Question: <URL>
'''
//Java program to illustrate the
// concept of inheritance
// base class
class Bicycle
{
// the Bicycle class has two fields
public int gear;
public int speed;
// the Bicycle class has one constructor
public Bicycle(int gear, int speed)
{
this.gear = gear;
this.speed = speed;
}
// the Bicycle class has three methods
public void applyBrake(int decrement)
{
speed -= decrement;
}
public void speedUp(int increment)
{
speed += increment;
}
// toString() method to print info of Bicycle
public String toString()
{
return("No of gears are "+gear +"
" + "speed of bicycle is "+speed);
}
}
// derived class
class MountainBike extends Bicycle
{
// the MountainBike subclass adds one more field
public int seatHeight;
// the MountainBike subclass has one constructor
public MountainBike(int gear,int speed, int startHeight)
{
// invoking base-class(Bicycle) constructor
super(gear, speed);
seatHeight = startHeight;
}
// the MountainBike subclass adds one more method
public void setHeight(int newValue)
{
seatHeight = newValue;
}
// overriding toString() method
// of Bicycle to print more info
@Override
public String toString()
{
return (super.toString()+ "
seat height is "+seatHeight);
}
}
// driver class
public class Test
{
public static void main(String args[])
{
MountainBike mb = new MountainBike(3, 100, 25);
System.out.println(mb.toString());
}
}
'''
Hey guys,I want to double check if the statement below is right:

My Question is:
When a subclass inherite superclass, does it actually copy all the contents from it(which means both superclass and subclass have duplicate fields like 'gear', 'speed'...etc )
'gear' and 'speed' in 'subclass' just are references to the 'superclass' fields?
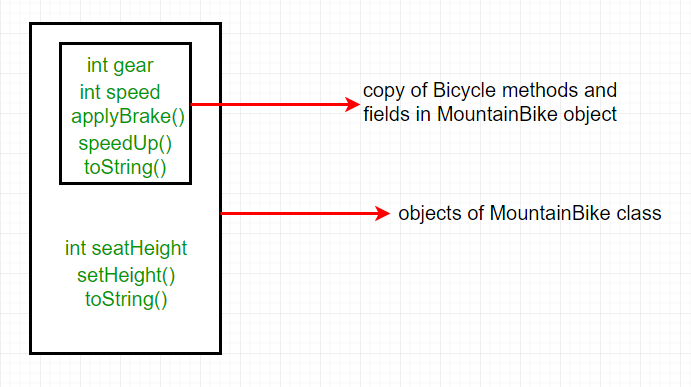
Answer: No, nothing is 'copied' to the subclass. Your 'MountainBike' is a single object with a set of fields. Some of those fields are declared on the 'MountainBike'class and some of them on its 'Bicycle' superclass, but there's still only one set of fields on your object.
Run this code through the debugger in an IDE, then you can have a look at the structure of the objects.